Question: I am using jquery validation & bootstrap. In views that i only have one form and I dont have to init the validator on the form. I have the input and the validation message span under the input. Styling is great. Red messages etc.
However, when i have 2 forms in a view I need to create a validator object myself. However when I create it and validation messages get displayed they don't have the same color/style.
How can init a validator with the same settings?
In jquery.validate.unobtrusive I found the following
'''
options: { // options structure passed to jQuery Validate's validate() method
errorClass: defaultOptions.errorClass || "input-validation-error",
errorElement: defaultOptions.errorElement || "span",
errorPlacement: function () {
onError.apply(form, arguments);
execInContext("errorPlacement", arguments);
},
invalidHandler: function () {
onErrors.apply(form, arguments);
execInContext("invalidHandler", arguments);
},
messages: {},
rules: {},
success: function () {
onSuccess.apply(form, arguments);
execInContext("success", arguments);
}
},
'''
So I am assuming I need those settings. But how can i invoke functions defined in that JavaScript file (e.g. 'onError', 'onSuccess')

1 Textbox: I dont have to call validate() or anything
'''
@Html.TextBox("locationDate", "", new { @class = "dateInputMMYY form-control", @placeholder = "Move Date" })
@Html.ValidationMessage("locationDate")
'''
2 TextBox: I invoke .validate() on the form:
'''
@Html.TextBox("end", "", new { @class = "dateInput form-control search", @placeholder = "End Date" })
@Html.ValidationMessage("end")
'''
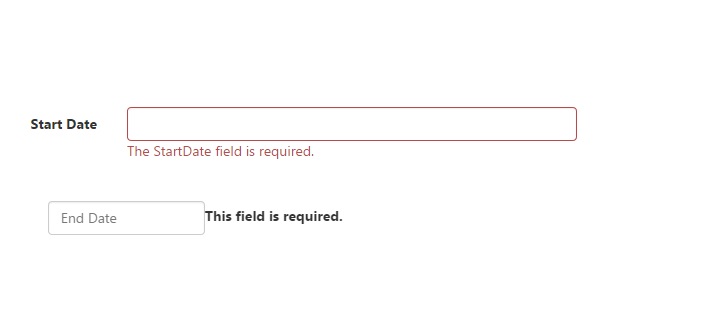
Answer: After long research and from help from this article
<URL>
I found out that unobtrusive doesn't validate the form because the input element is missing the data-val="true" attribute.
Adding that attribute to the input selects the input for unobtrusive validation.